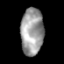
Tissue: prostate
Cell type: T cells
Senescence score: 0.2595
Nuclear area (px): 1050
Mean DAPI intensity: 155.197